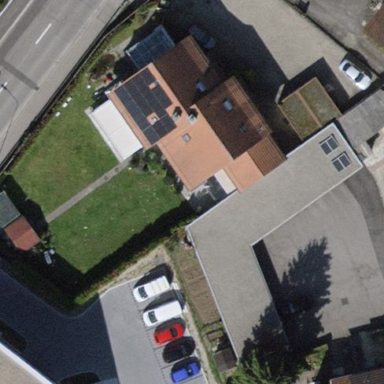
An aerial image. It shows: Garages with flat roofs.